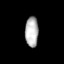
Tissue: lung
Cell type: Endothelial cells
Senescence score: 0.7516
Nuclear area (px): 390
Mean DAPI intensity: 180.541